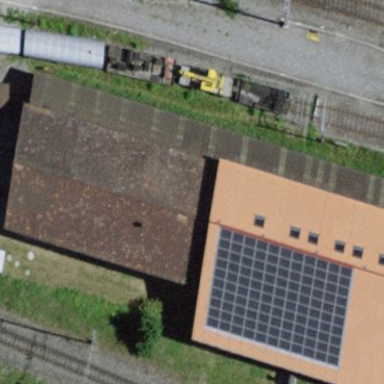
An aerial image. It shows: Building located at railway depot.